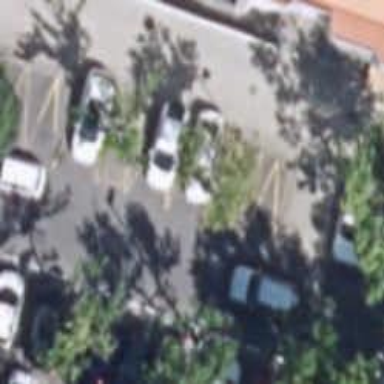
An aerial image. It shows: Taxi stand.